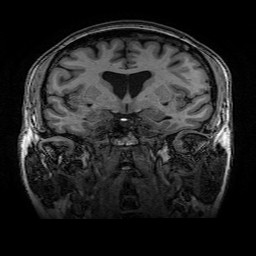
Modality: T1w
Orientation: sagittal
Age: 60
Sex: female
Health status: healthy
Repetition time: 2.53 s
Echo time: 0.0034 s